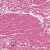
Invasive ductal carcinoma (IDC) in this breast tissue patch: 0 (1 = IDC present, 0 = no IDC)